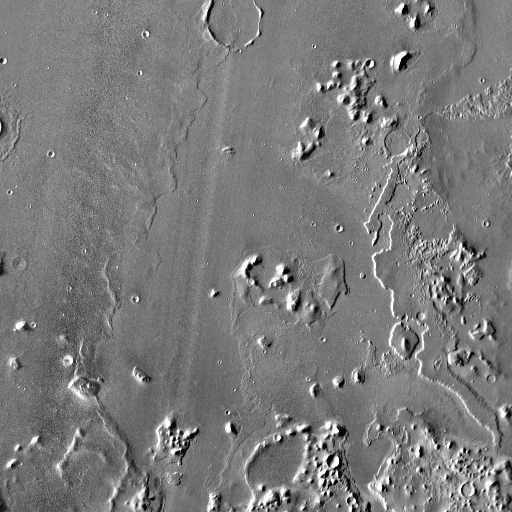
Crater classes present: Background, Other, Buried